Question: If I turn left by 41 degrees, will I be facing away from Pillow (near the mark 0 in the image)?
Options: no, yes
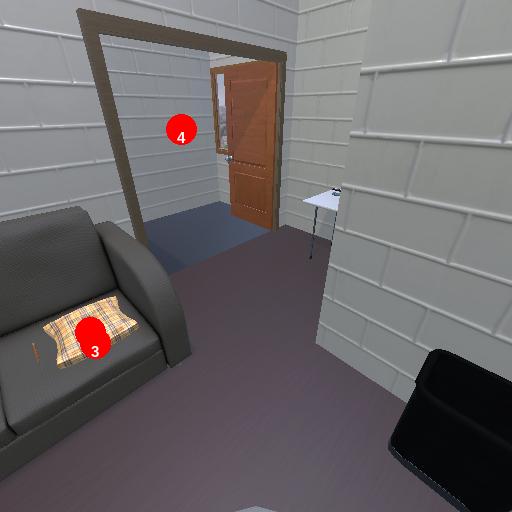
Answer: no